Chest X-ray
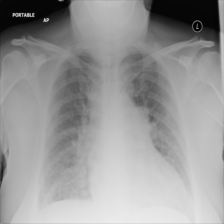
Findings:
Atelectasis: negative
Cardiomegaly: negative
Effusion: negative
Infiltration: negative
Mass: negative
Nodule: negative
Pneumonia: negative
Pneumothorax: negative
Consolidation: negative
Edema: negative
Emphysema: negative
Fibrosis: negative
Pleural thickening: negative
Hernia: negative